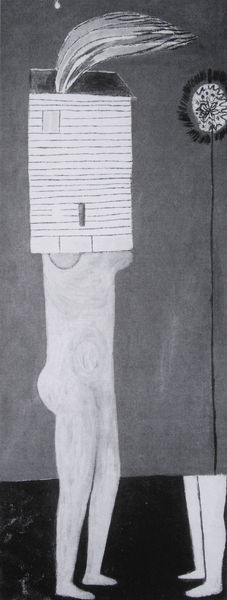
Titel: Femme Maison
Künstler: Louise Bourgeois
Institution: Privatsammlung
Schlagwörter: akt, feder, feuer, kopf, körper, nackt, weiß, blume, brust, fenster, frau, grau, schwarz, tür, zeichnung, dach, haus, wolke, wand, mensch, rauch, boden, figur, beine, füße, hintern, schuhe, moderne, abstrakt, modern, dampf, ernst, surrealismus, versteckt, flamme, traum, strich, gestalten, verdeckt, max, sonnenblume, chirico, bourgois, louise, brennendes haus